Field crop: tomato
Growth stage: 1
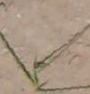
Species: cyperus